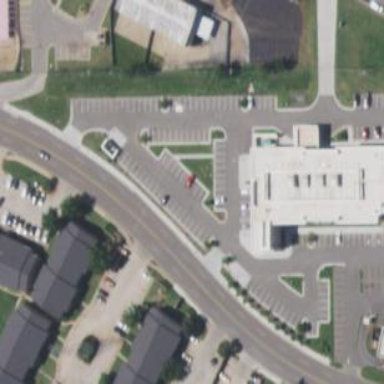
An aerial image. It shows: Hospital providing healthcare services.